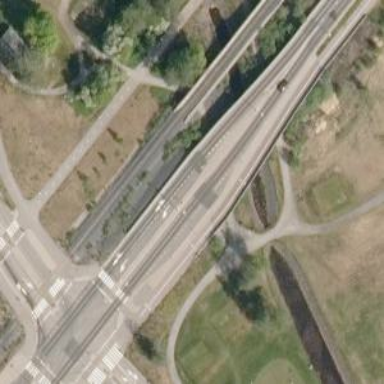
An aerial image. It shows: Bridge.